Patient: sex M, age 42
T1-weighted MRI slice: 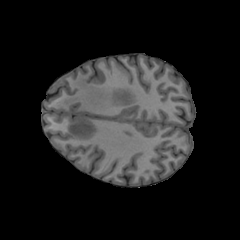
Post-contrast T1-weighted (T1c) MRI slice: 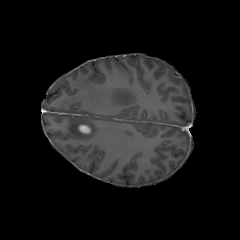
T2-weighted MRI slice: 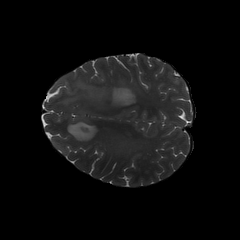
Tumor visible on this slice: yes
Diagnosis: Glioblastoma, IDH-wildtype
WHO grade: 4